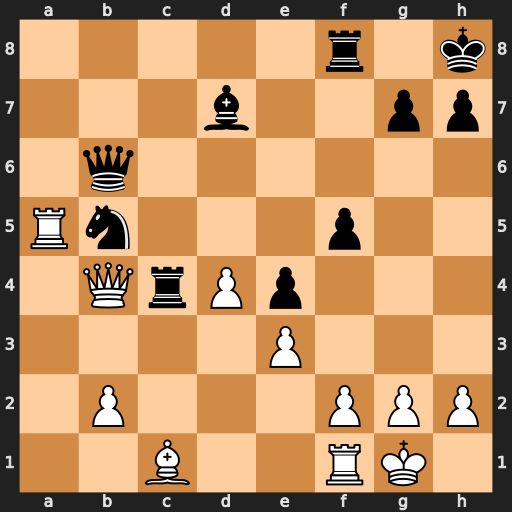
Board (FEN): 5r1k/3b2pp/1q6/Rn3p2/1QrPp3/4P3/1P3PPP/2B2RK1
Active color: w
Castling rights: -
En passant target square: -
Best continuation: Qxf8#